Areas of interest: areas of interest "Flower, Bird, Fish, and Insect Market"
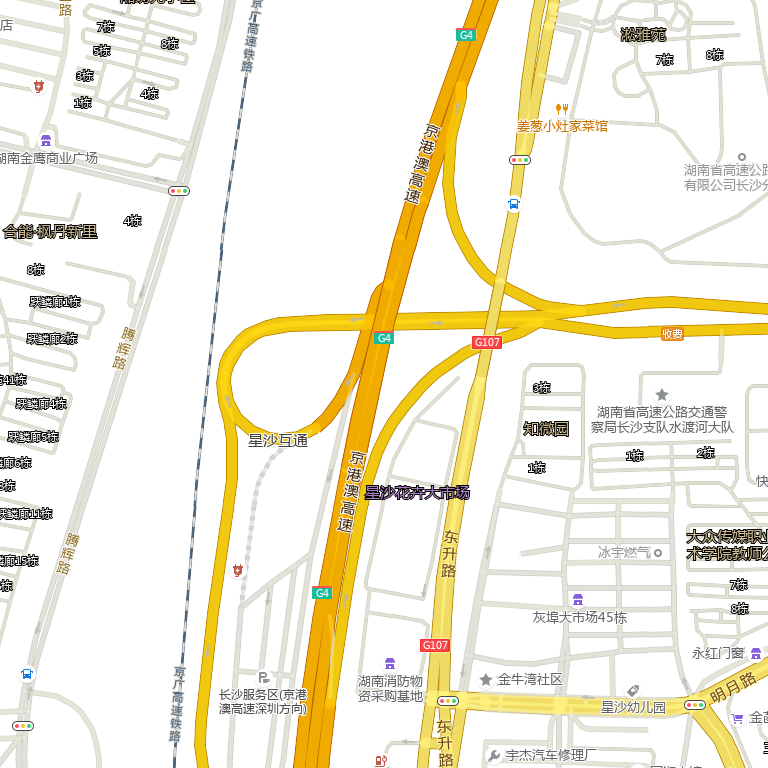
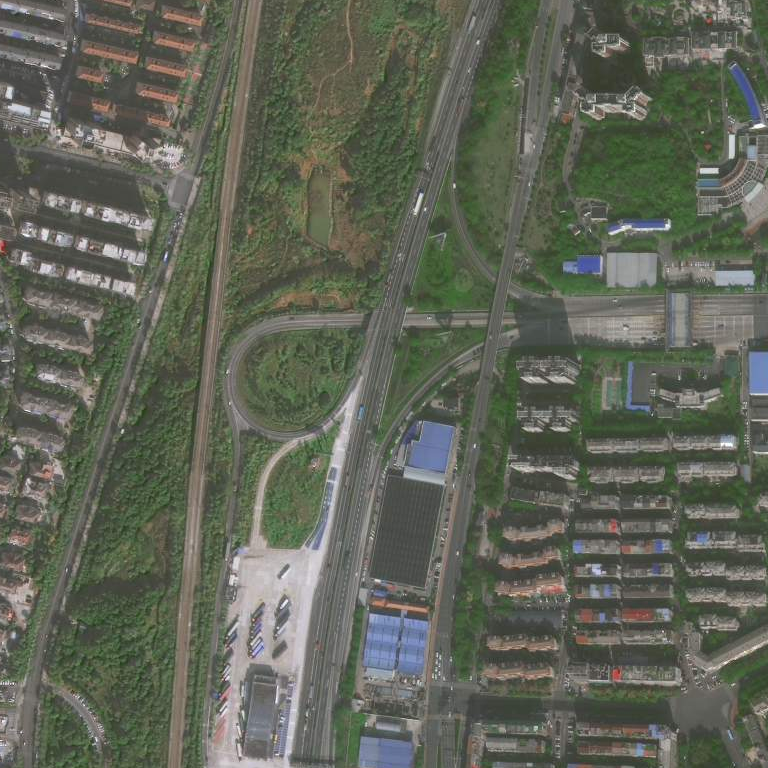